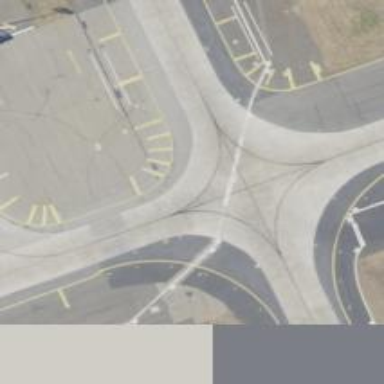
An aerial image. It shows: Image of taxiway at airport.